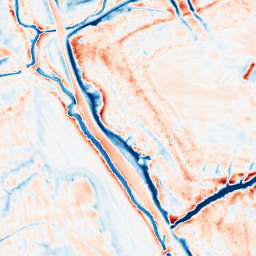
Category: edge_preserving
Decomposition family: anisotropic_diffusion
Decomposition parameters: iterations: 50
kappa: 30
gamma: 0.2
Upsampling method: quadratic
Upsampling parameters: scale: 2
Upsampling scale: 2